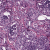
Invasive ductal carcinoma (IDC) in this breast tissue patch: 0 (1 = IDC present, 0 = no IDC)